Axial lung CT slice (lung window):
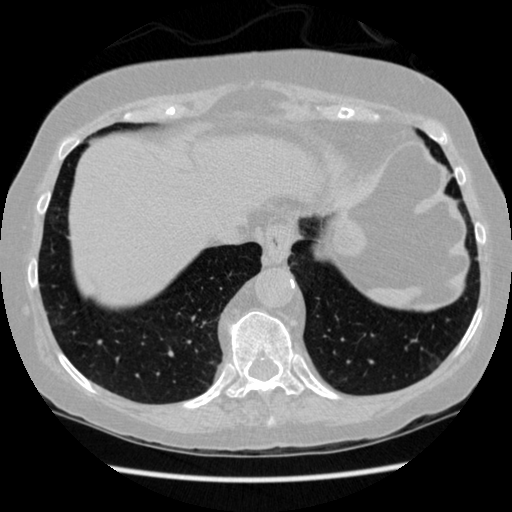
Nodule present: no